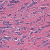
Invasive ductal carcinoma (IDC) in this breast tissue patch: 1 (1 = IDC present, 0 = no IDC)